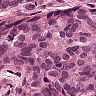
Metastatic tissue present: yes